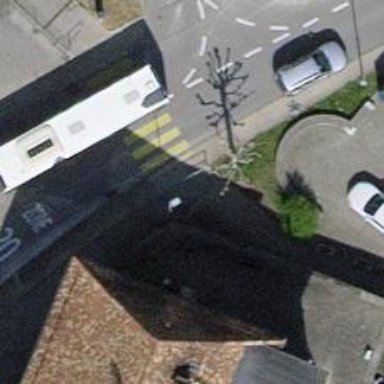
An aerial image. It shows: Openable double cycle barrier.